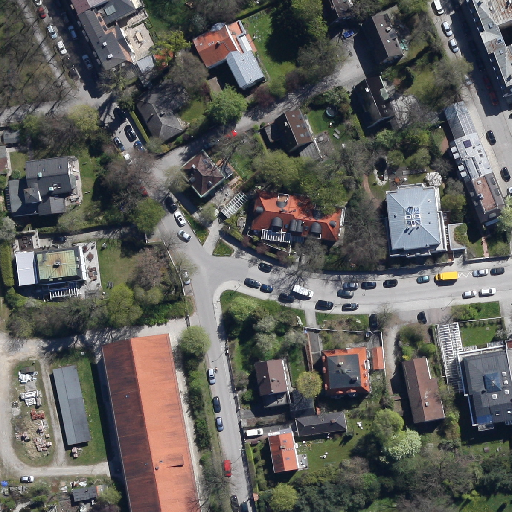
Referring expression: vehicle driving on the road